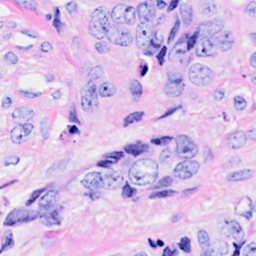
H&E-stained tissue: Breast